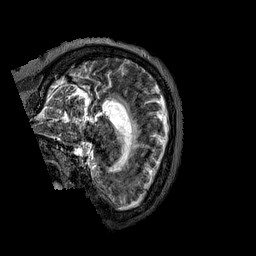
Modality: T2w
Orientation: sagittal
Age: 65
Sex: female
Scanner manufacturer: siemens
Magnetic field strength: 3 T
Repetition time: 3.2 s
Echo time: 0.567 s